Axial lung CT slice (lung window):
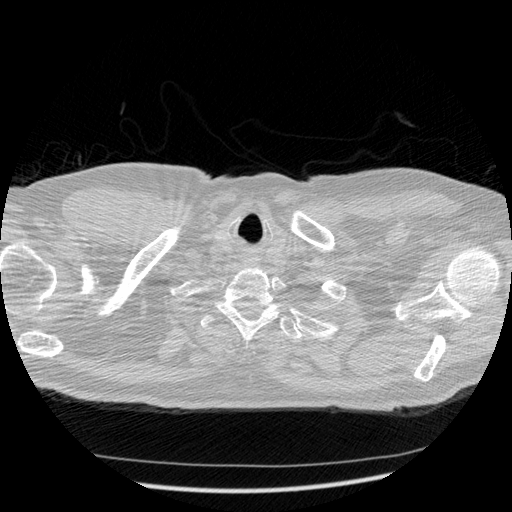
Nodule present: no